Question: I want to create a agenda, where you just have to login into CMS and edit.
If you enter an new event (day,month,year,hour,activity,location,street,nr,postcode,city) it should create a new part in the database.
On the other hand @ the webpage, a frame needs to be created with all the info in it automatically

You see the red frame. If ill create as an admin on the CMS control page and create a new event, a new red frame comes on top of the existing one,
if the "standard frame" is full the oldest red frame gets hided, bij clicking on some arrows (If Possible) it shows the oldest dates.
I want to know how to start, and i understand PHP but have no knowledge of it.
Thanks
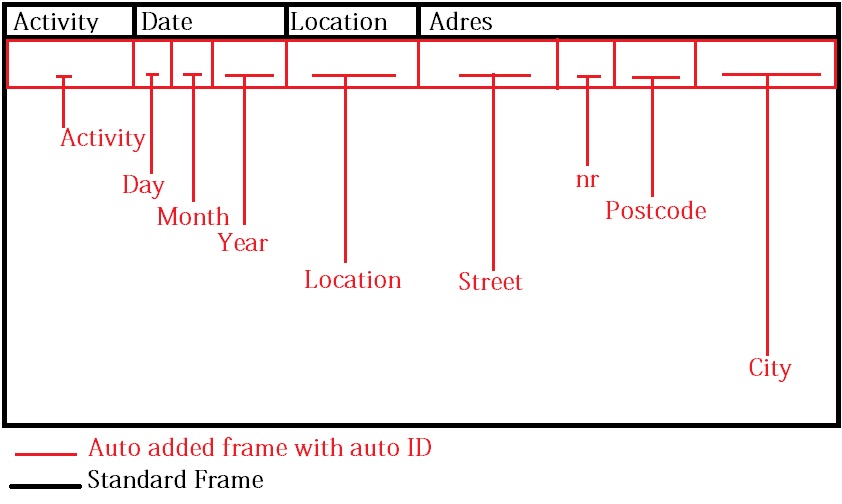
Answer: You understand PHP but you have no knowledge?
Just start with creating a form that puts your calendar data into a database table and read it out again on some other page.
Once you have that working, I bet the rest comes easy.